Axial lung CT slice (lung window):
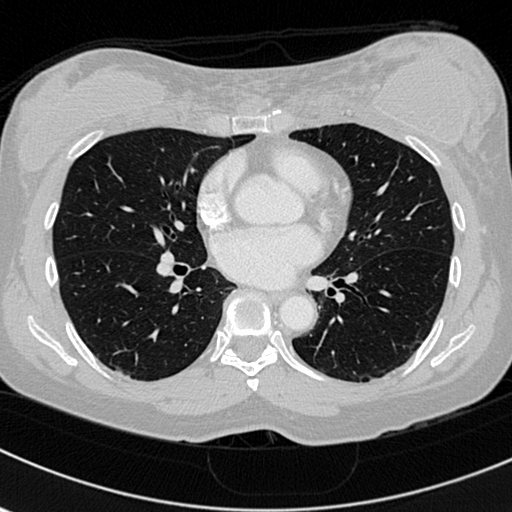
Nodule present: no